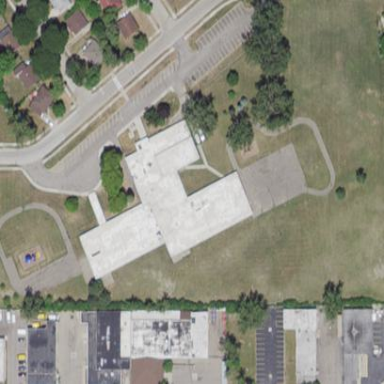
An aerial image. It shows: School.